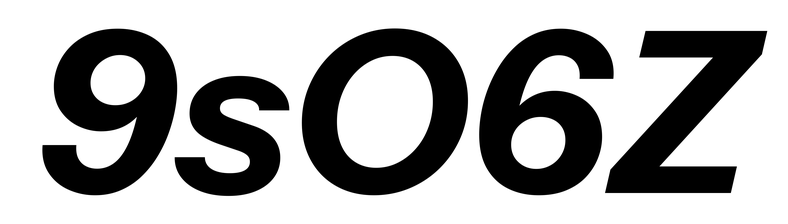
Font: InstrumentSans-Italic_Bold_Italic